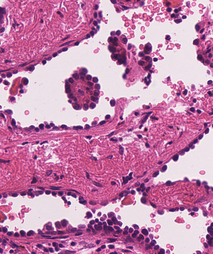
Tumor epithelial tissue: yes
Tumor-associated stroma tissue: yes
Normal tissue: no